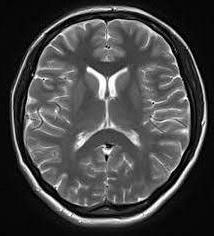
Label: notumor